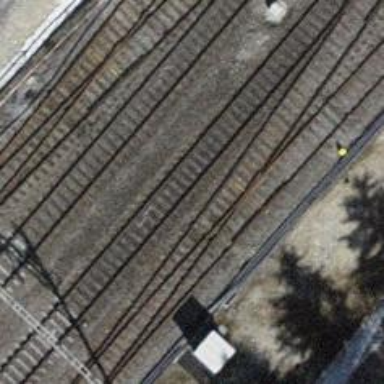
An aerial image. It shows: Single-track railway siding with electrified contact lines.